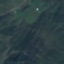
Label: HerbaceousVegetation